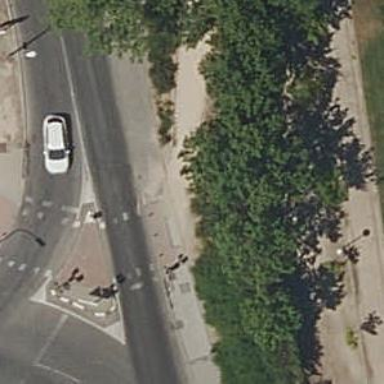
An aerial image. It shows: Crossing with traffic signals.